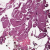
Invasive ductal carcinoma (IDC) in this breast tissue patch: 0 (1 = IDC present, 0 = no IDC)